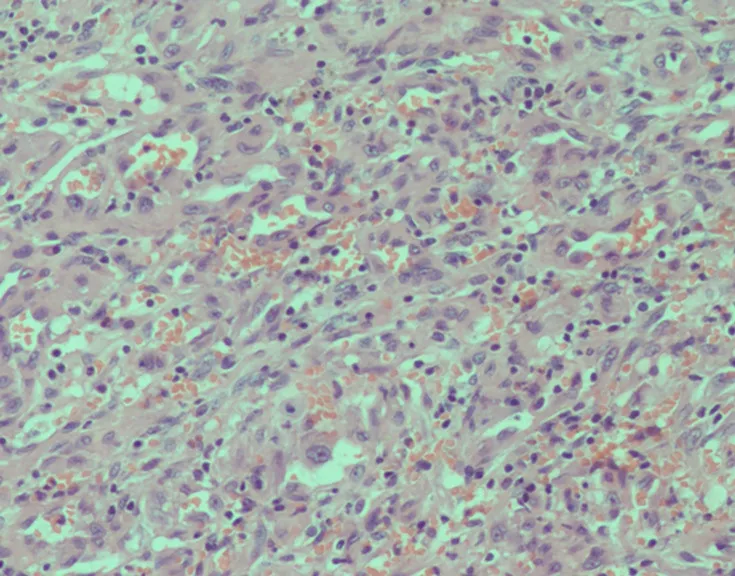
Histopathology of the resected mass. High-power magnification (200x) shows cords and groups of epithelioid cells in a dense without well-formed vascular structures.
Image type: pathology (h&e)